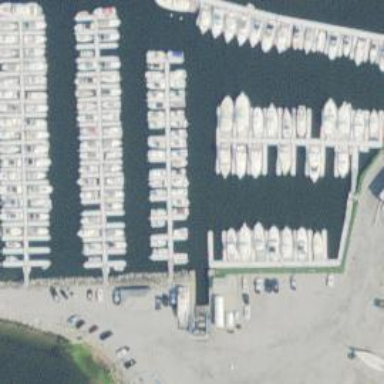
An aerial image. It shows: Man-made pier.